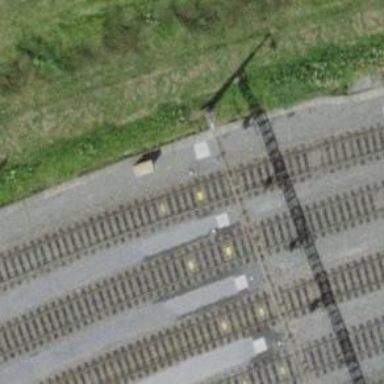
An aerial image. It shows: Railway signal.